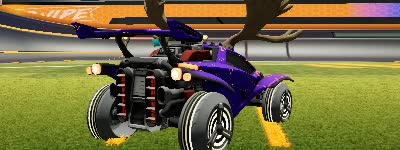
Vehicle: octane